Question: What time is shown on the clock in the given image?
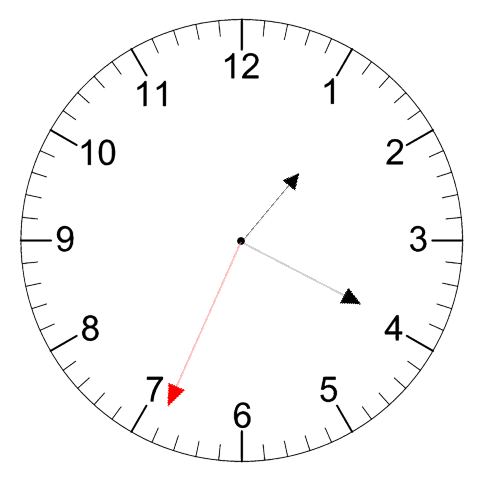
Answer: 01:19:34